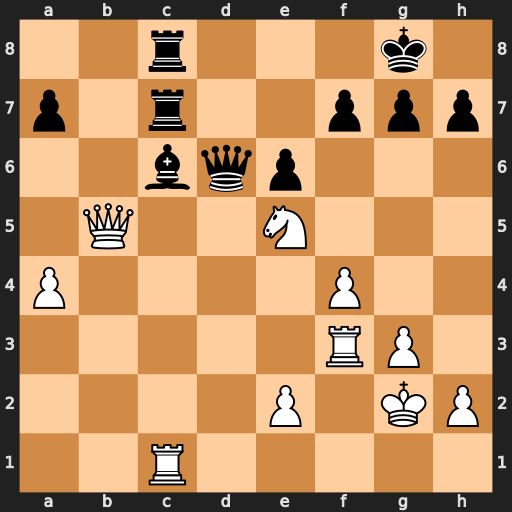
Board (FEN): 2r3k1/p1r2ppp/2bqp3/1Q2N3/P4P2/5RP1/4P1KP/2R5
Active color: w
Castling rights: -
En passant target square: -
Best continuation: Rxc6 Rxc6 Rd3